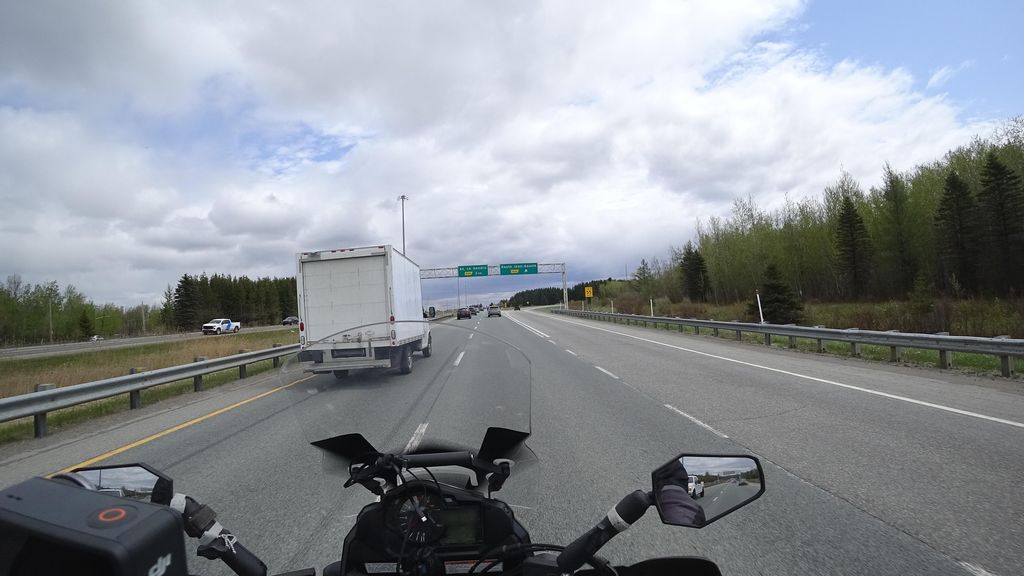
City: quebec_city